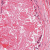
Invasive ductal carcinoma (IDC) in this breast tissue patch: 0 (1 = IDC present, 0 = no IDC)